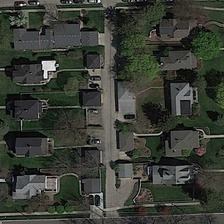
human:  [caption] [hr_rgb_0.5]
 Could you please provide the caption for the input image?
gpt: a peaceful and neat neighborhood with several houses are surrounded by roads .

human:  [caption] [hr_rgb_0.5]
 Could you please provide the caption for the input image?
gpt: the residential includes some villas with lawn .

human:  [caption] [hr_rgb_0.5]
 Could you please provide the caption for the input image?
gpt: there is a block with two rows of grey roof houses and gardens .

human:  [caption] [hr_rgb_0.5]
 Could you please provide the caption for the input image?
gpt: there is a block with two rows of grey roof houses and gardens .

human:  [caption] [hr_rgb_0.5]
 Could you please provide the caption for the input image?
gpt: some buildings and some green trees are in a medium residential area .